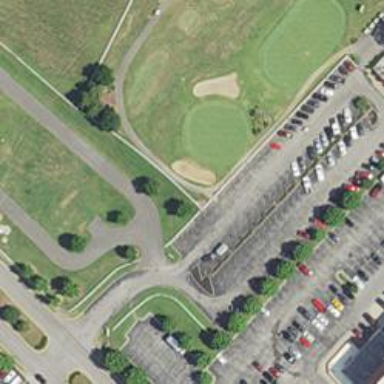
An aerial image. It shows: Path for golf carts.